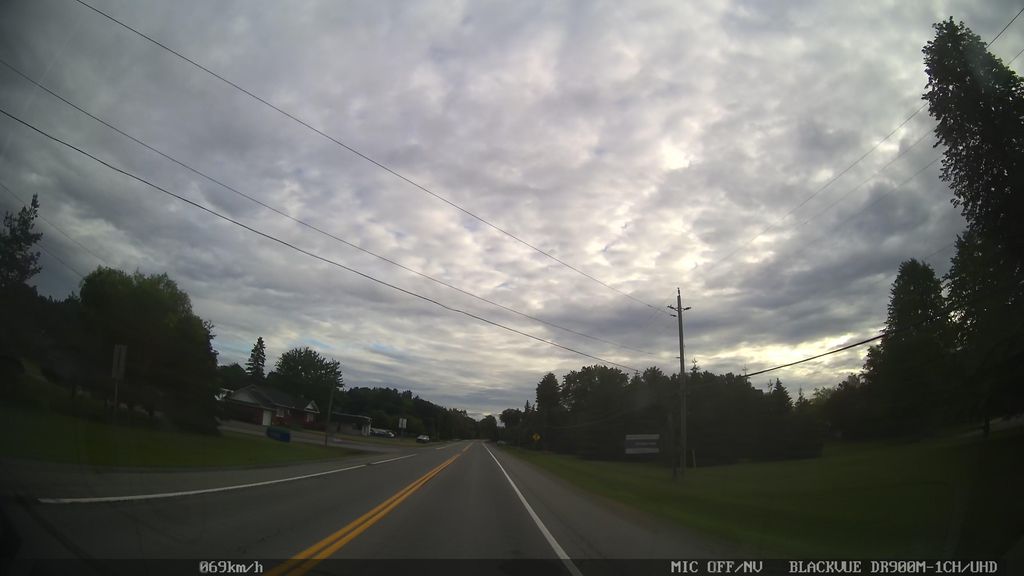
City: ottawa-gatineau